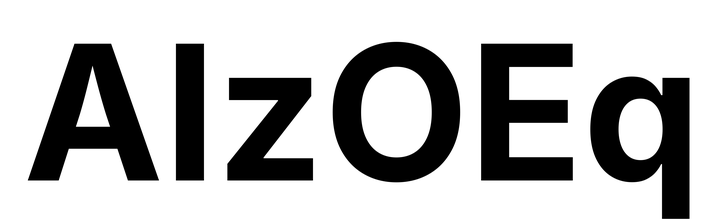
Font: Inter_Bold